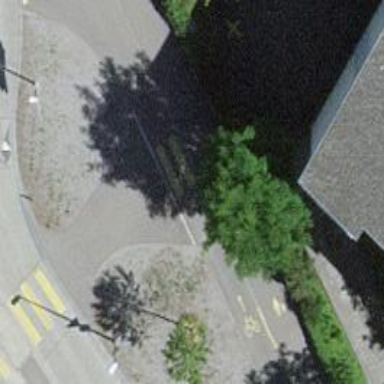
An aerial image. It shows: Asphalt cycleway.